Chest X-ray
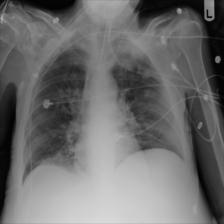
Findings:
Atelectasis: negative
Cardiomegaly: negative
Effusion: negative
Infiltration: positive
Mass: negative
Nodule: negative
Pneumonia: negative
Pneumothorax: negative
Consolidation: negative
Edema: negative
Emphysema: negative
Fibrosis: negative
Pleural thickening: negative
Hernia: negative